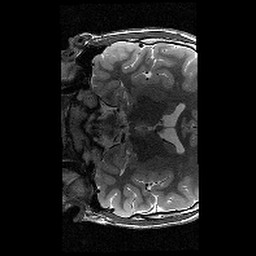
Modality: T2w
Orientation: coronal
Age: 11
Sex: male
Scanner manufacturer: siemens
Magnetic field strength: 3 T
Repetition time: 9.23 s
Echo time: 0.067 s